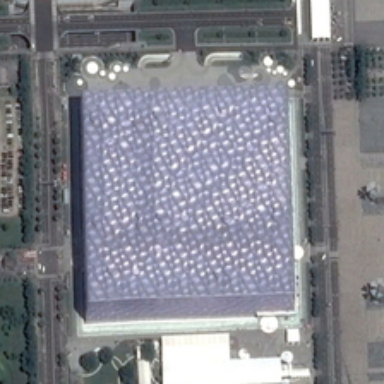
This is a building, roads, trees and grassland .